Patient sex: M
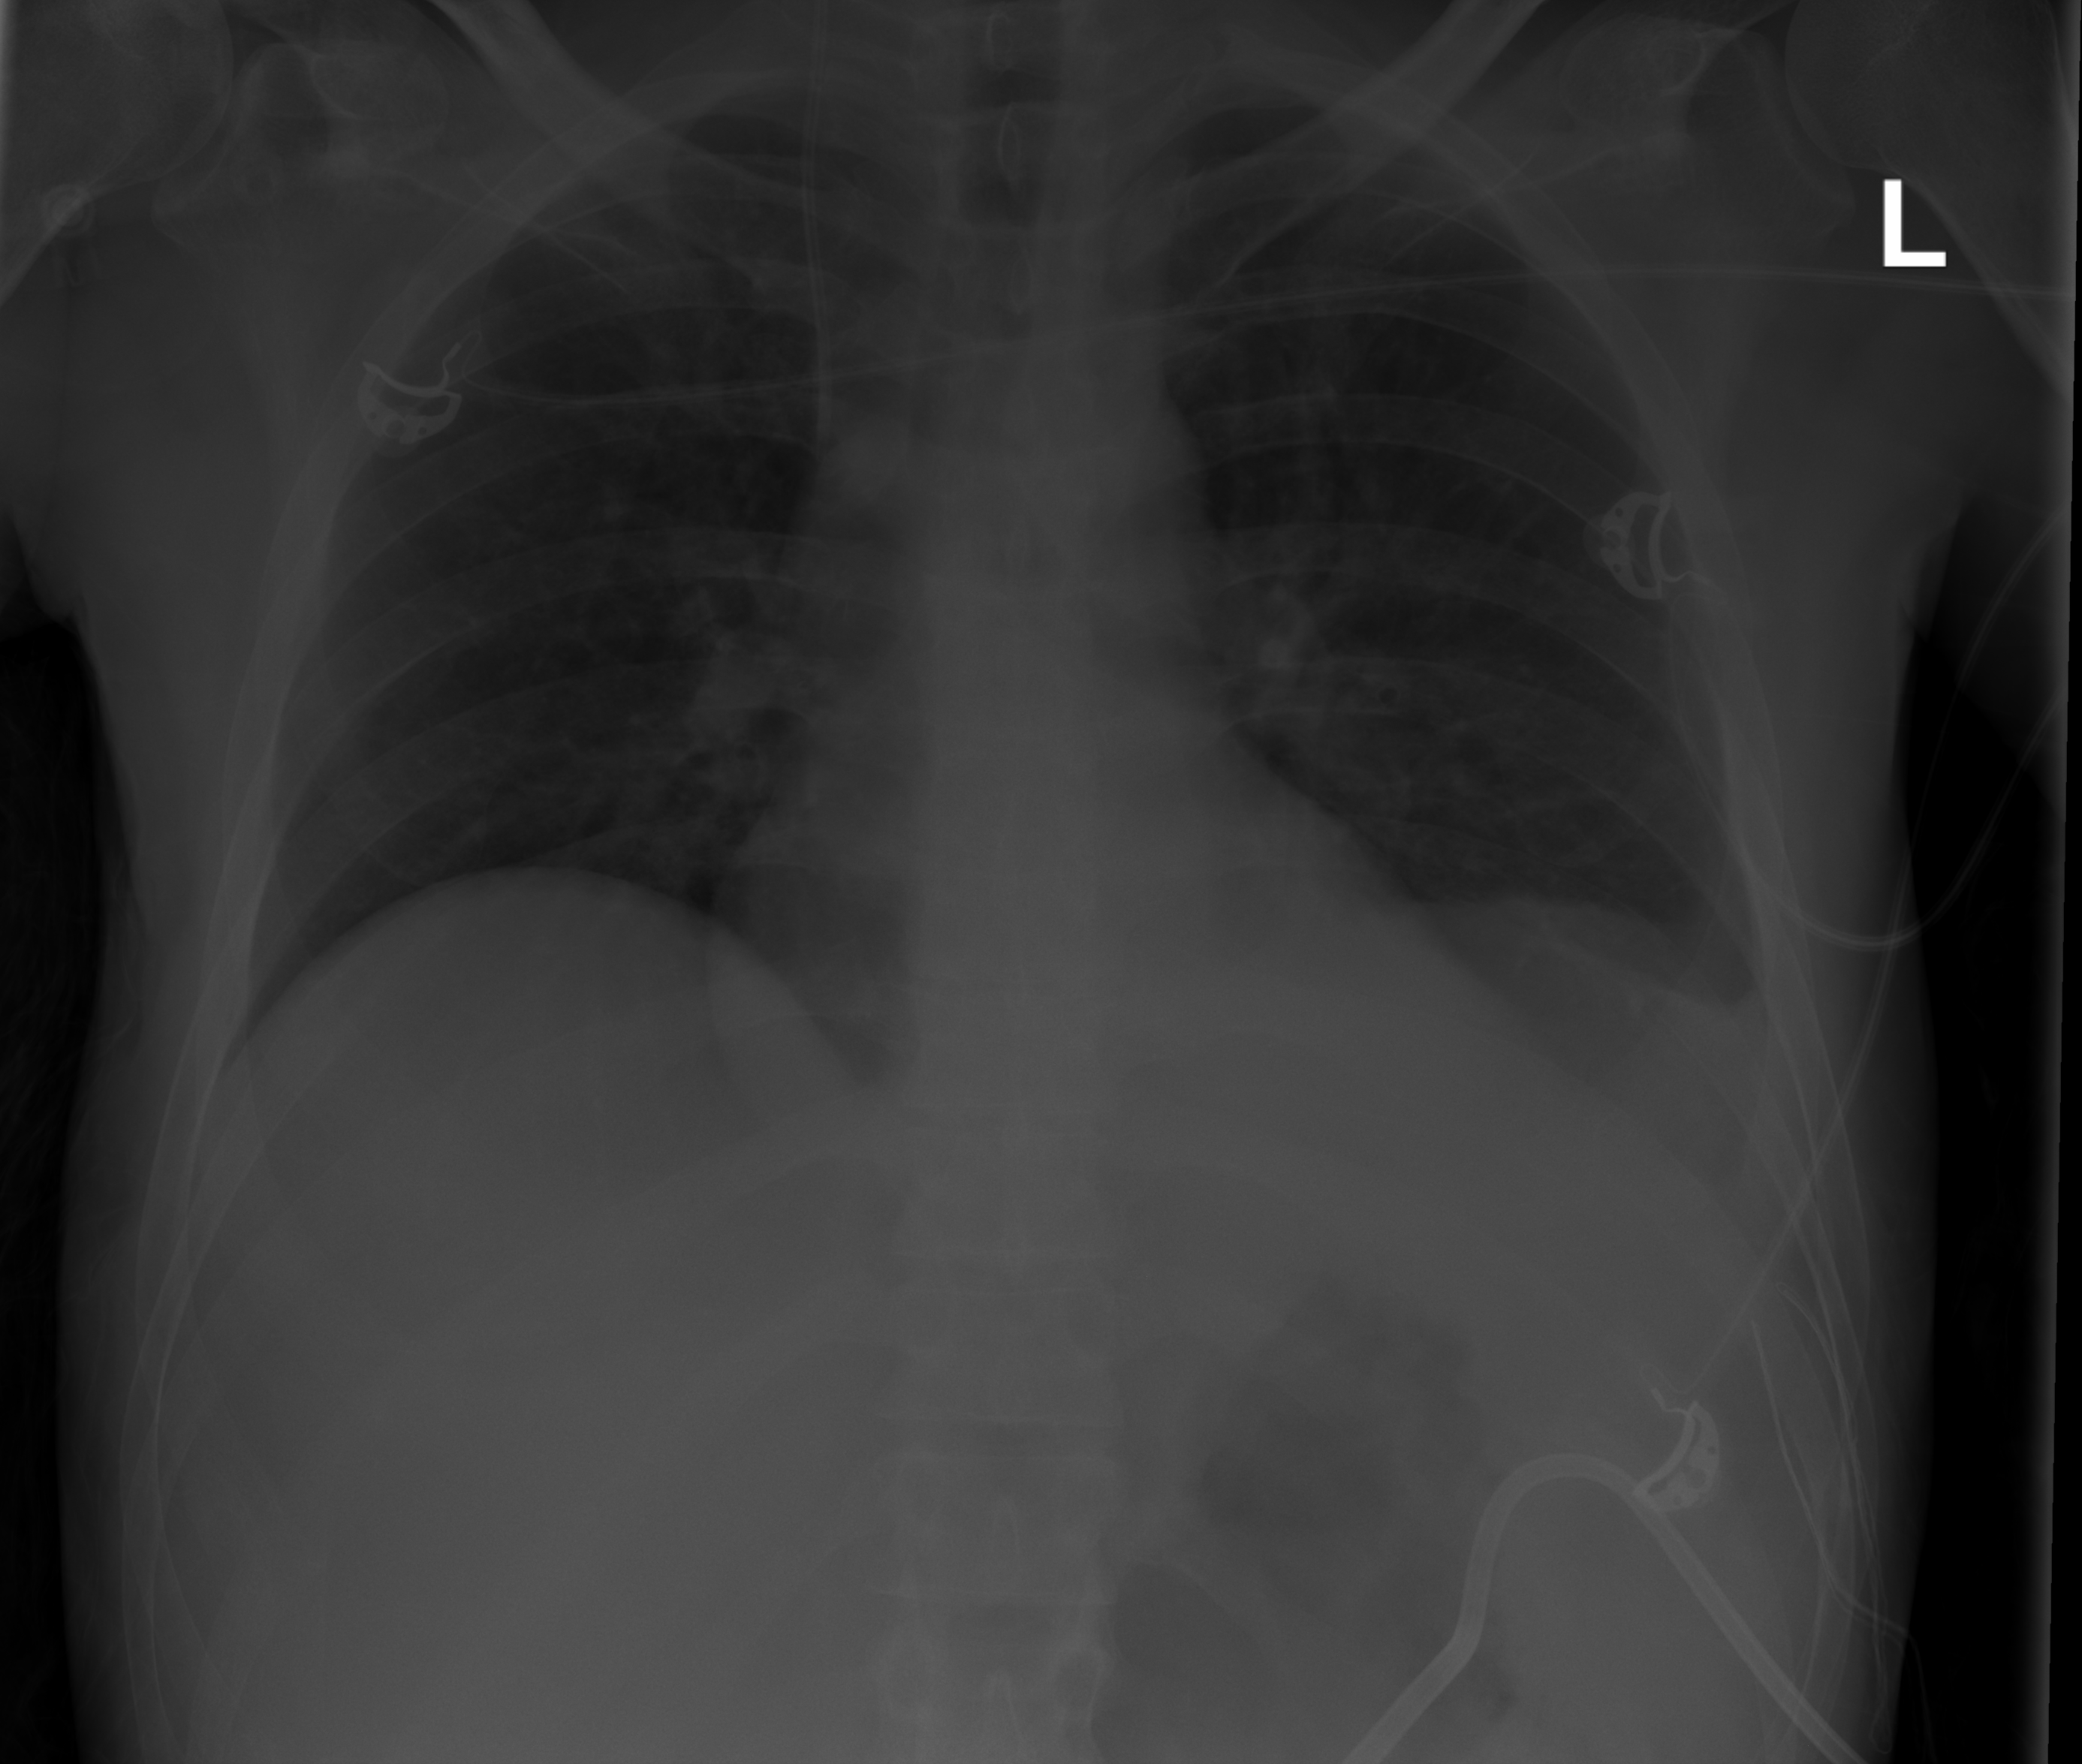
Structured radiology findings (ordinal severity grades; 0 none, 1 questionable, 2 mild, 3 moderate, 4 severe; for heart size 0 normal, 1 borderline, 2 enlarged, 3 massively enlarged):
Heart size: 0
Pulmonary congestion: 0
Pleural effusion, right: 0
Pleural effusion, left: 2
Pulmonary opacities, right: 0
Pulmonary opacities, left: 0
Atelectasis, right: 0
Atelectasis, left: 2